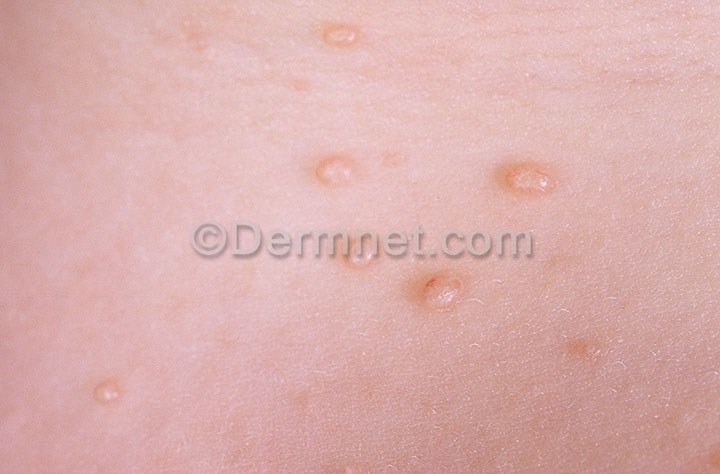
Disease: Warts Molluscum and other Viral Infections